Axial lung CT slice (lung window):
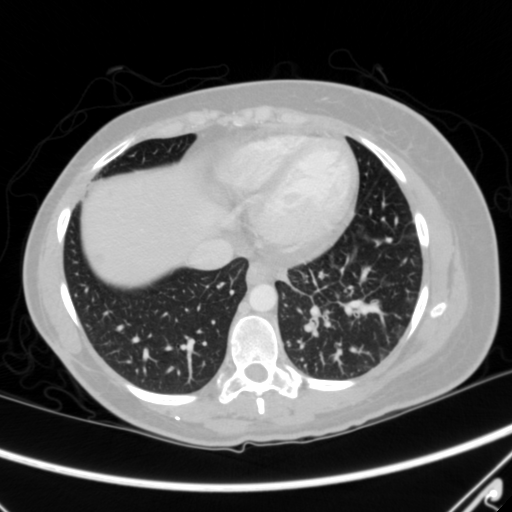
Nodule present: no